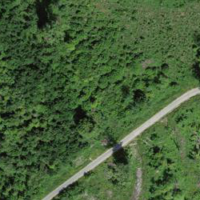
EUNIS habitat code: 44
Species observed at this site:
Lythrum salicaria